Field crop: maize
Growth stage: 1
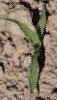
Species: maize